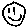
Label: smiley face